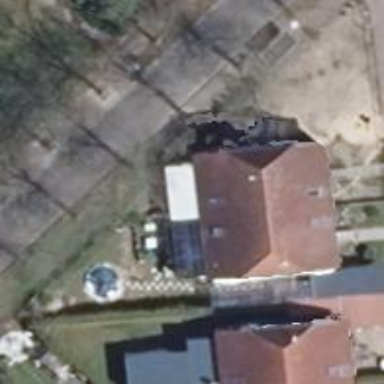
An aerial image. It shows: House with half-hipped roof oriented along certain direction.